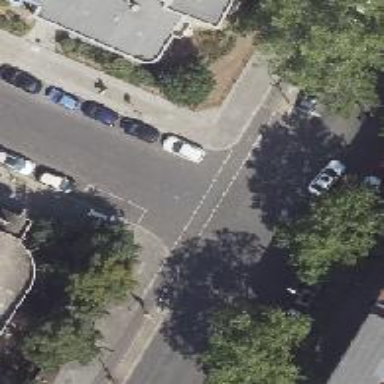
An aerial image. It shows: Unmarked crossing on the road.